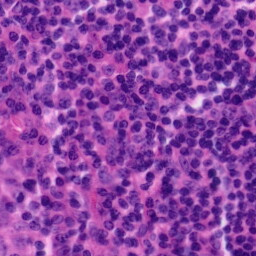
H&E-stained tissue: Tonsil